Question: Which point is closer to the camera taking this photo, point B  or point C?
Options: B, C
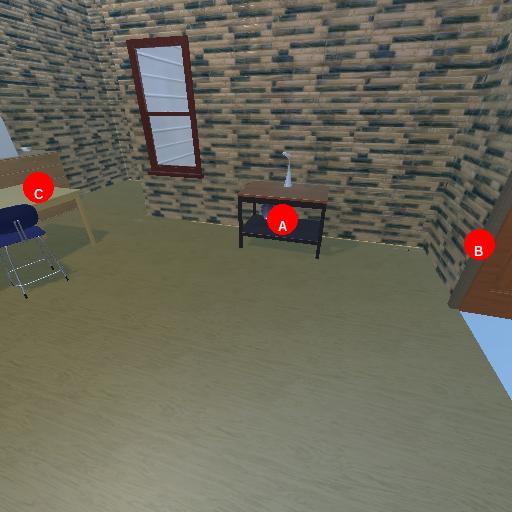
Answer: B